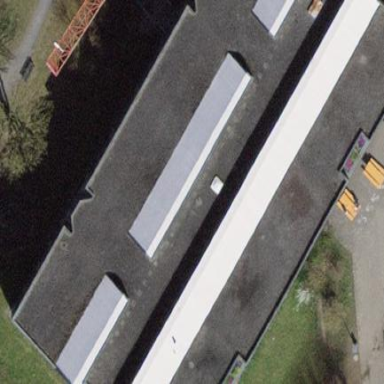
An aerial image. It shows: School building.